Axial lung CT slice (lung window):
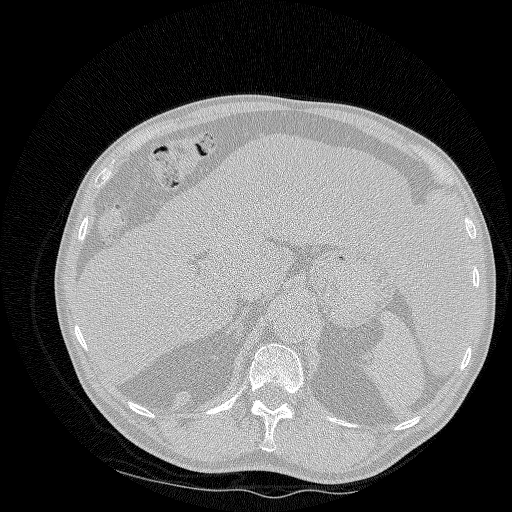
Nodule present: no